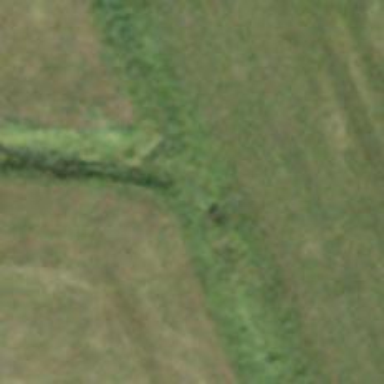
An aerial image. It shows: Ditch in the surroundings.